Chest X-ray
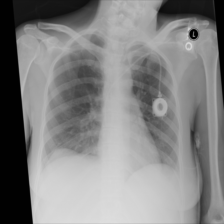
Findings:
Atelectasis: negative
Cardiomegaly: negative
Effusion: negative
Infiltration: negative
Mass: negative
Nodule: negative
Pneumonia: negative
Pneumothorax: negative
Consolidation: negative
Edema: negative
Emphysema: negative
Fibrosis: negative
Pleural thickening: negative
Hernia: negative